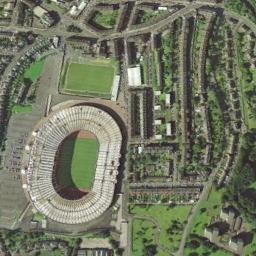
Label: stadium